Question: I have a problem with my npm. This is my error:

I try to uninstall nodejs and install it but my error stays, then I try the command npm install npm, Have the same error and 'npm -v' does not work too.
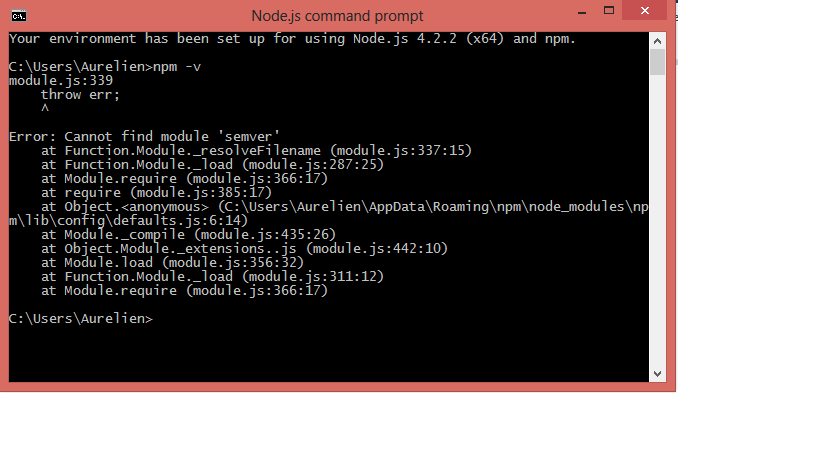
Answer: Try to delete '%APPDATA%
pm' and reinstall node.